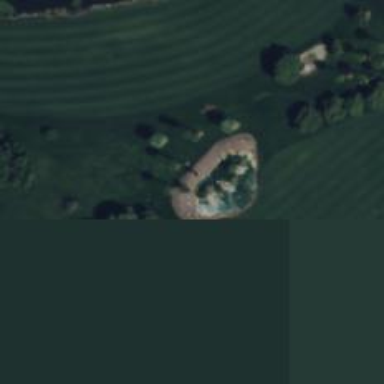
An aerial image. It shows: Water hazard on golf course.